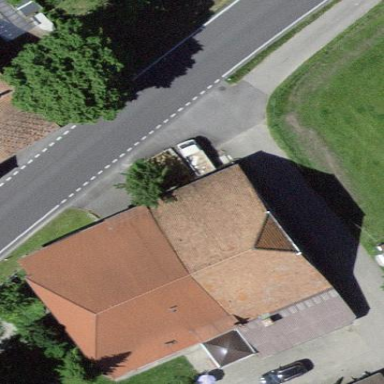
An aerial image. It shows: Farm building.